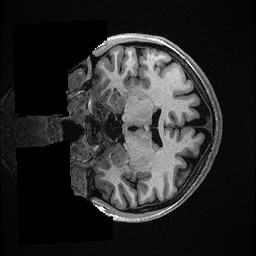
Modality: T1w
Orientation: coronal
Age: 34
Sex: female
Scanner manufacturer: ge
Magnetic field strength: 3 T
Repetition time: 0.006952 s
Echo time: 0.00292 s